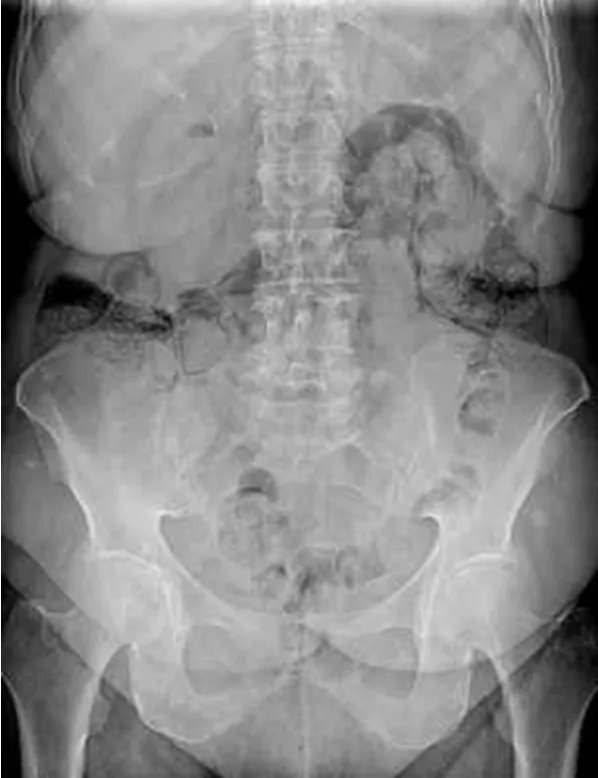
Abdominal. Radiograph.
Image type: radiology (x_ray)